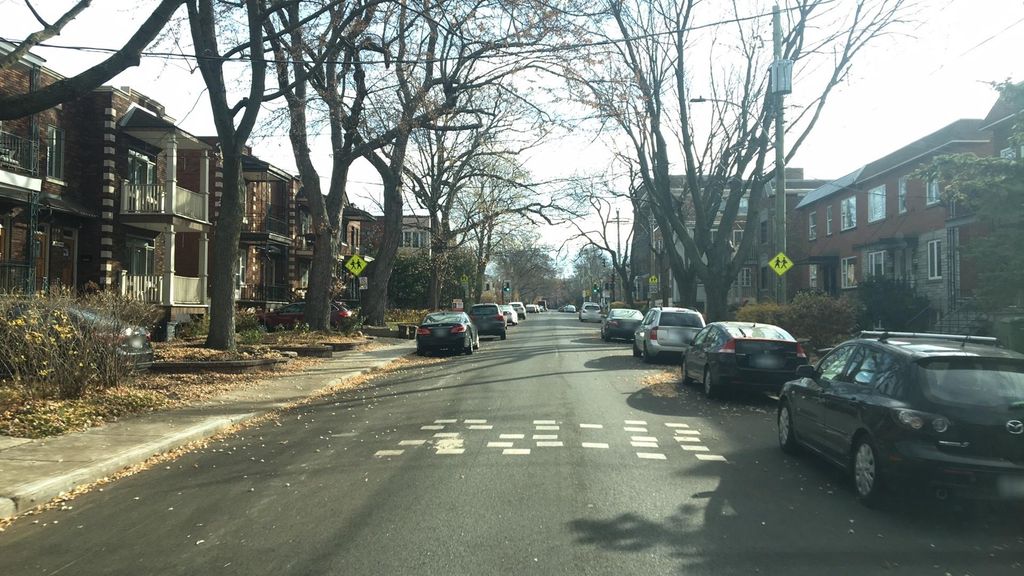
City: montreal